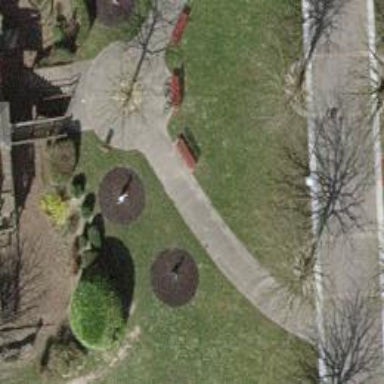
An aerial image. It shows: Playground with springy equipment.